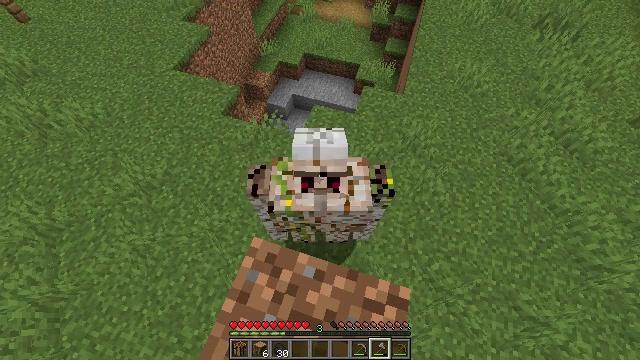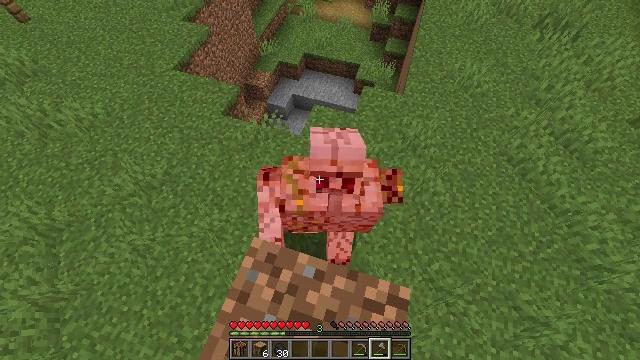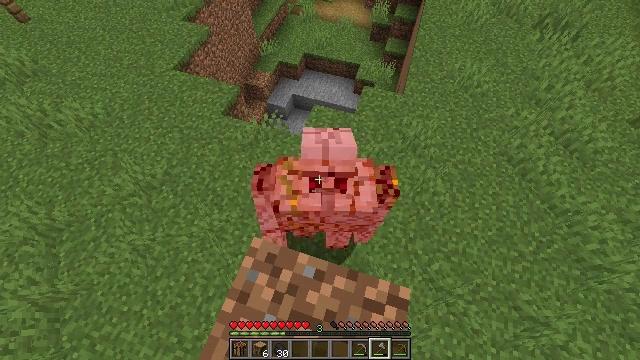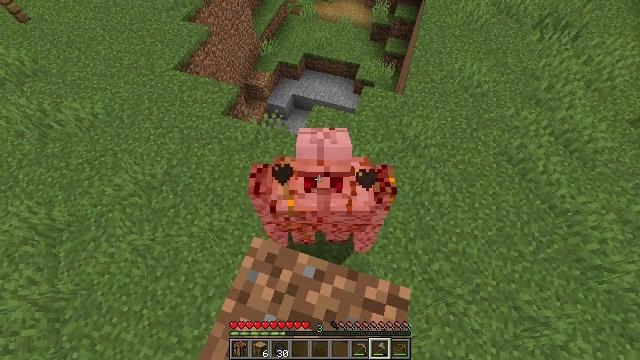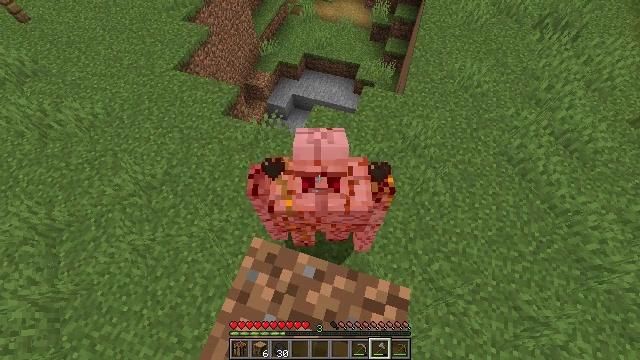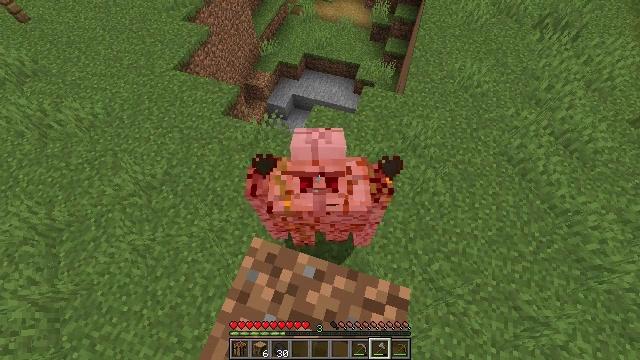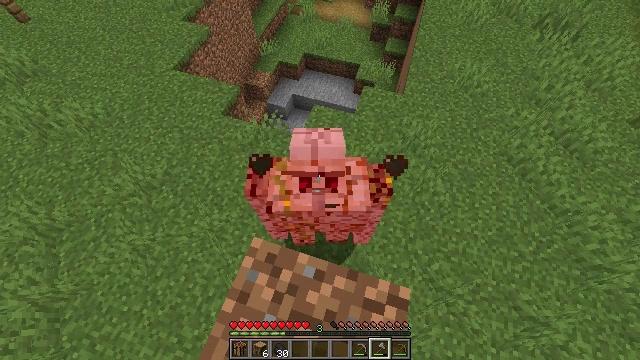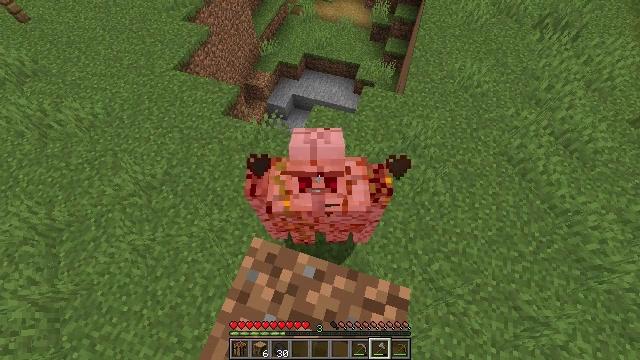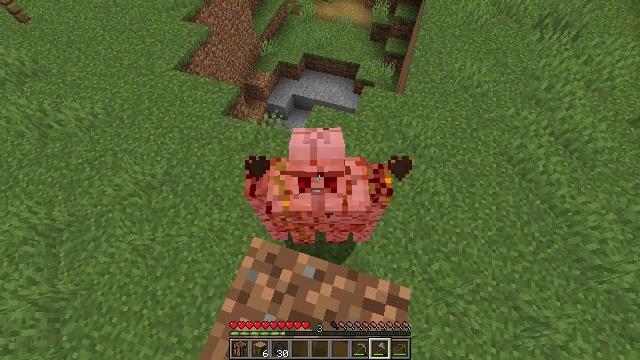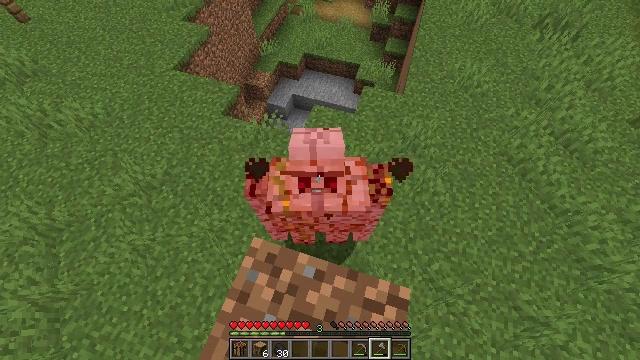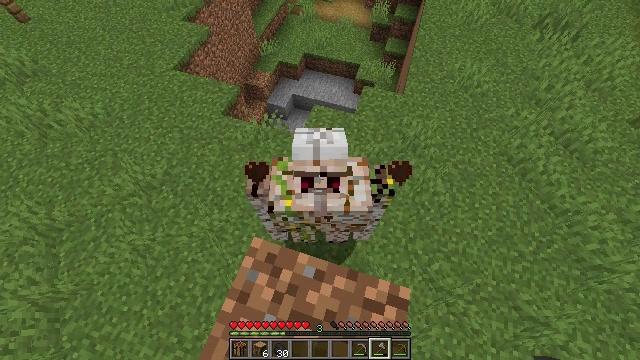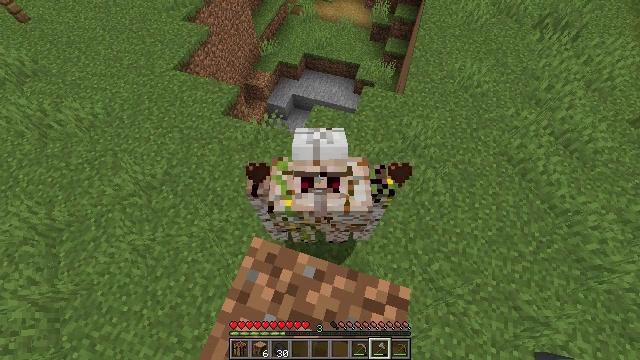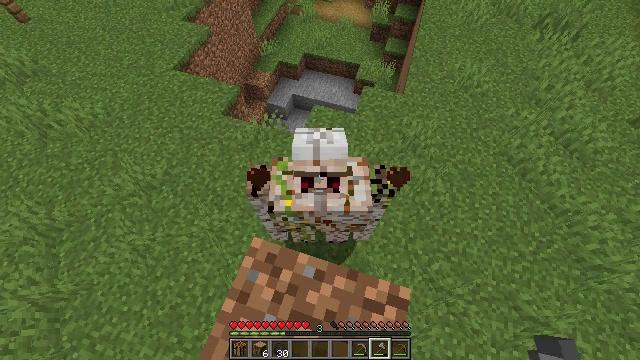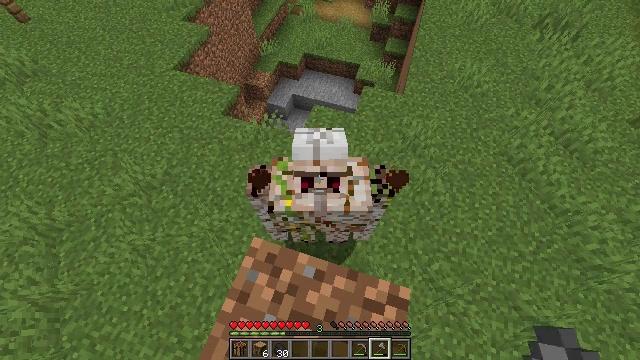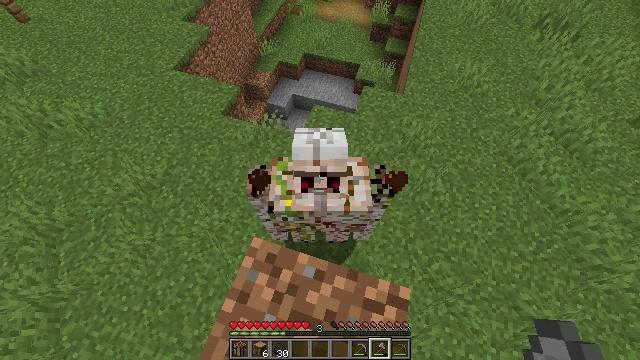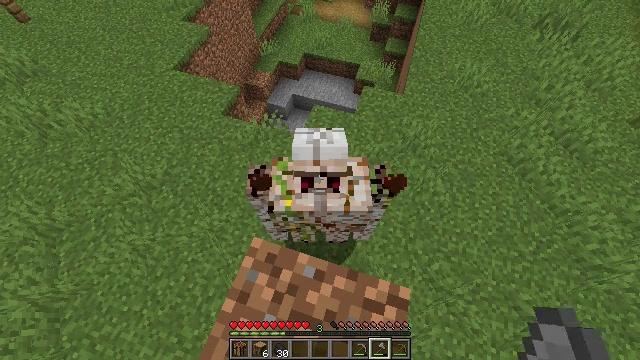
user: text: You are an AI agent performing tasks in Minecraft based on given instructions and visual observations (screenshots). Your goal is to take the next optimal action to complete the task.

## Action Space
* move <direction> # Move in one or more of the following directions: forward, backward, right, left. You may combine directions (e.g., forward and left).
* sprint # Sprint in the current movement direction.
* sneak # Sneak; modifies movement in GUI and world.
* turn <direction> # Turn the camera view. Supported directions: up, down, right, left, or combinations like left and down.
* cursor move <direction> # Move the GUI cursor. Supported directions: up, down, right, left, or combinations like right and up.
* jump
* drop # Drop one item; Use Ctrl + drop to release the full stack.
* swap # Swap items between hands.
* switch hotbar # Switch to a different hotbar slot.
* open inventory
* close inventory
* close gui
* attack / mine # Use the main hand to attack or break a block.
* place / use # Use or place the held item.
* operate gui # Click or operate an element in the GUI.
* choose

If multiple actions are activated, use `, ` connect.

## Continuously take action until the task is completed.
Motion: motion action
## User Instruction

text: Kill an iron golem.
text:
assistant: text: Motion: no_op
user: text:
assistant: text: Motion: no_op
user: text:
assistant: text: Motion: no_op
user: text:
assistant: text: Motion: no_op
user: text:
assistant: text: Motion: no_op
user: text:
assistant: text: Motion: no_op
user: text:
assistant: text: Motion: no_op
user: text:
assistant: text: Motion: no_op
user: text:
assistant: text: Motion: no_op
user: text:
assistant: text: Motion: no_op
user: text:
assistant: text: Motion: no_op
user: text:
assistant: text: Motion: no_op
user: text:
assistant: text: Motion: no_op
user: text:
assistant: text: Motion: no_op
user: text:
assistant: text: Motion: no_op
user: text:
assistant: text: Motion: no_op
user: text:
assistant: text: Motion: no_op
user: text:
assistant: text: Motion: no_op
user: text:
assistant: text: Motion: no_op
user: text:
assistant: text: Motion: no_op
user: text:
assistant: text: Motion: no_op
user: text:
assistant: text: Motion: attack / mine
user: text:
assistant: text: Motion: attack / mine
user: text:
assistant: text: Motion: attack / mine
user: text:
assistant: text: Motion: no_op
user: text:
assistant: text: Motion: no_op
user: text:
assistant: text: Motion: no_op